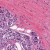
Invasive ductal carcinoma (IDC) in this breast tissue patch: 1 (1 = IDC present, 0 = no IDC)